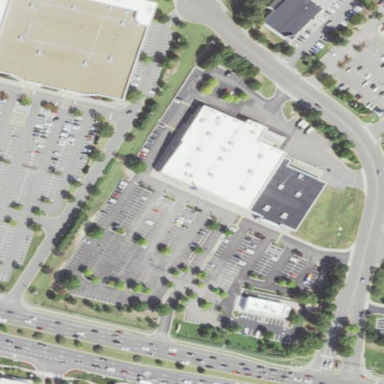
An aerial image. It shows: Retail area.